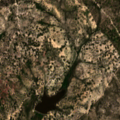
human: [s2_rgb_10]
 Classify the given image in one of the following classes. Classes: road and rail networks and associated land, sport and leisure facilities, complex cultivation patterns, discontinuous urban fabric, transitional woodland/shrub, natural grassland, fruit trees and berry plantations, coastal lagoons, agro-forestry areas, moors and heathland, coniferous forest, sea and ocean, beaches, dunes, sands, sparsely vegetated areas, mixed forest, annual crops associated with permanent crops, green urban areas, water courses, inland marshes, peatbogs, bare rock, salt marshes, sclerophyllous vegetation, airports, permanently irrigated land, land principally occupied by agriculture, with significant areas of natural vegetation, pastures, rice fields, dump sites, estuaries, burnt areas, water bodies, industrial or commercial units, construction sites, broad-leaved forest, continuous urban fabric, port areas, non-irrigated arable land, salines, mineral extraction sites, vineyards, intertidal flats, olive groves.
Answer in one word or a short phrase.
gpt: pastures, broad-leaved forest, coniferous forest, mixed forest